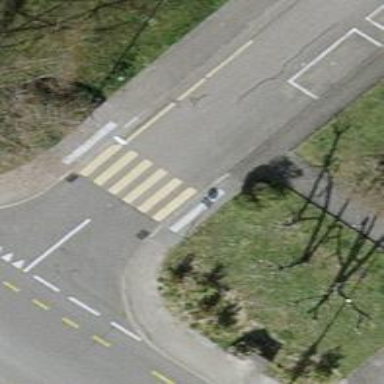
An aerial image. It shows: Uncontrolled zebra crossing.